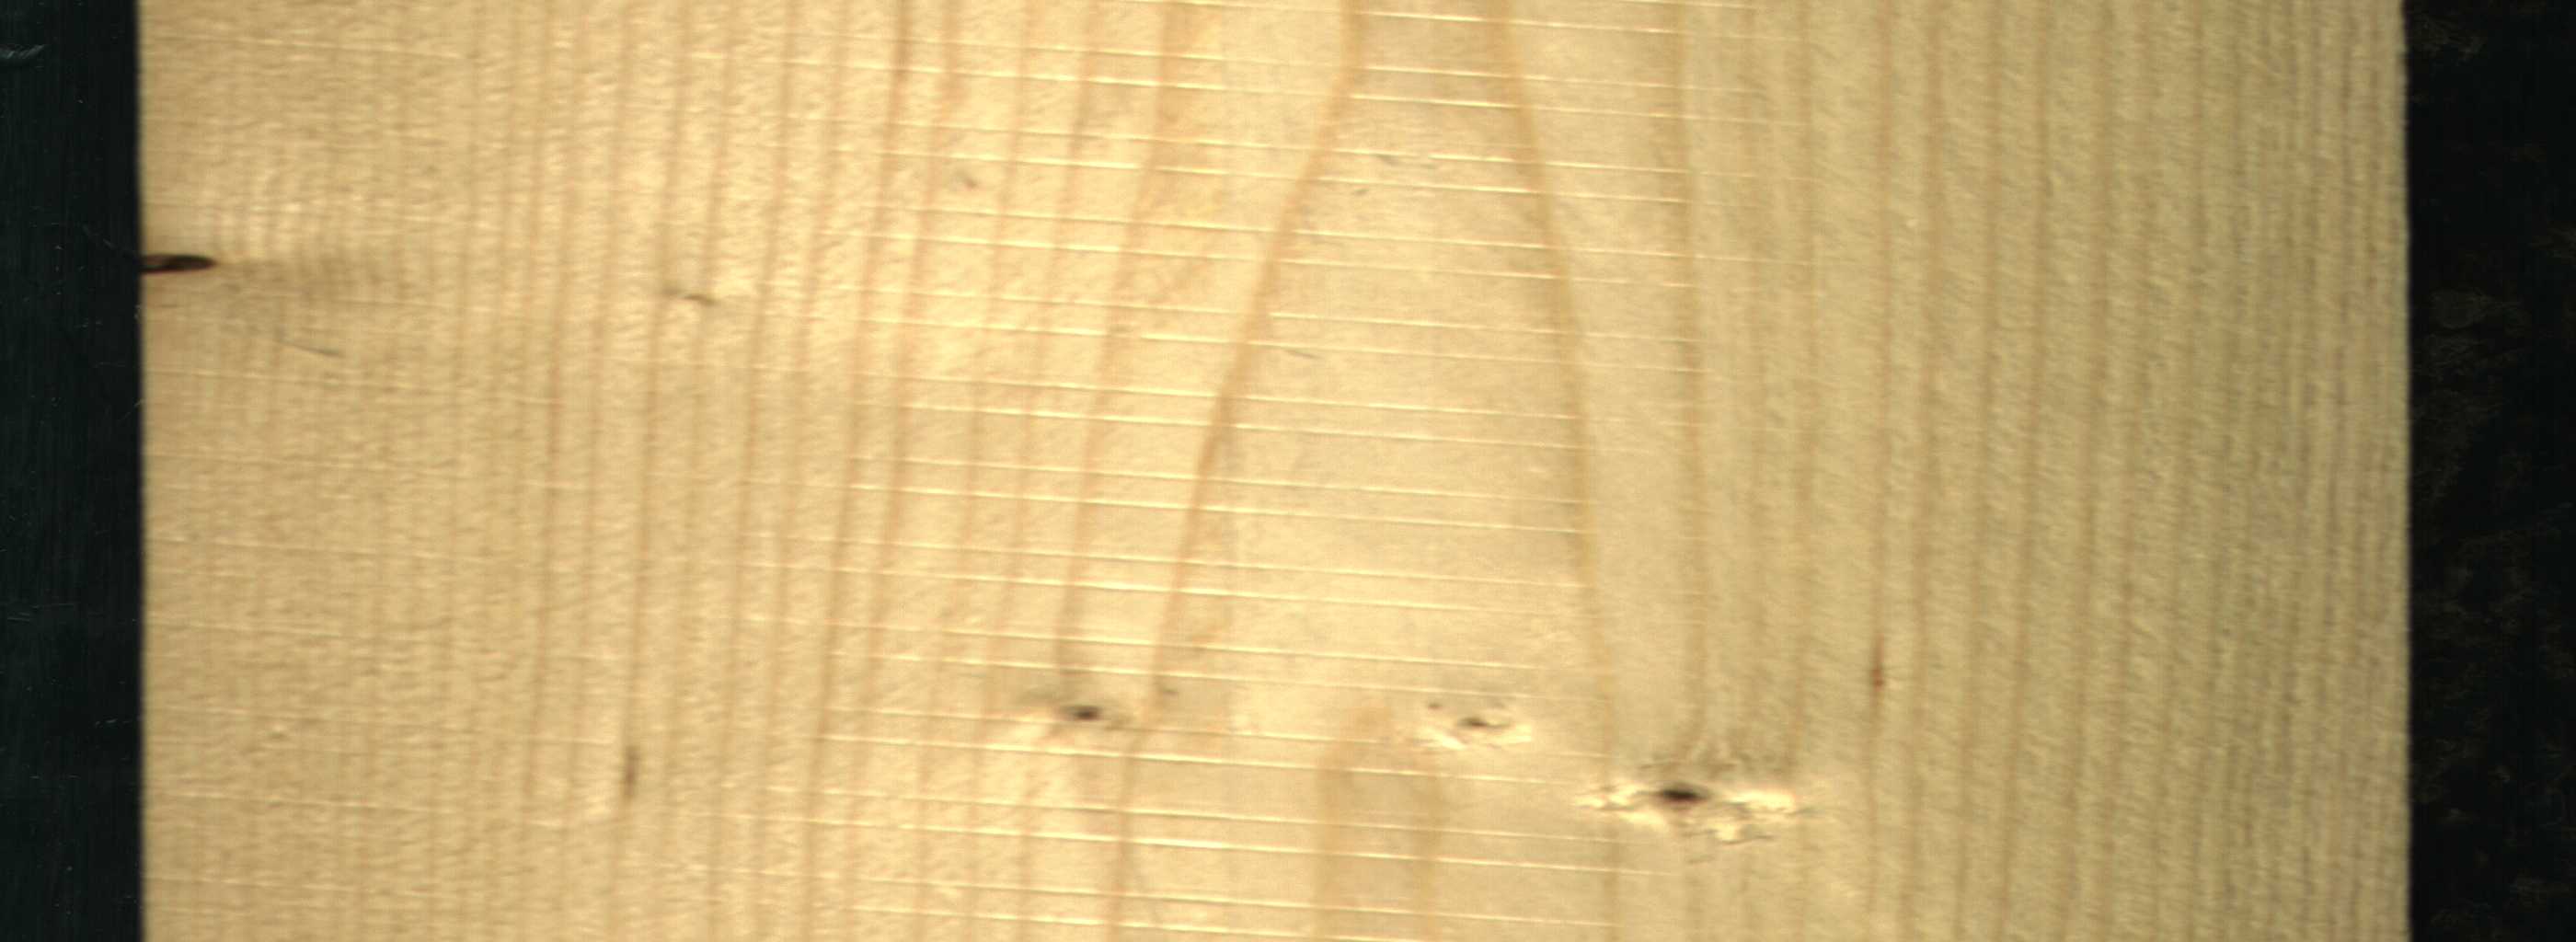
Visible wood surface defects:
Knot_missing
Live_Knot
Live_Knot